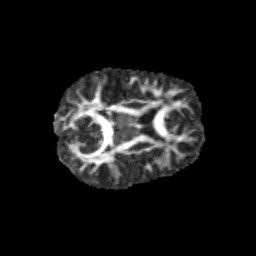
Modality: FA
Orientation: axial
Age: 9
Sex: female
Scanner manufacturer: siemens
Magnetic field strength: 3 T
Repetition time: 3.8 s
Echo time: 0.07 s